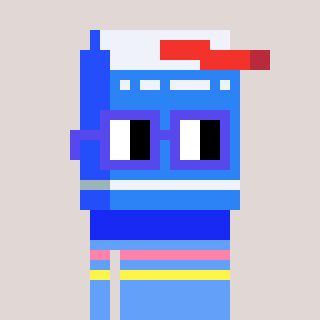
a pixel art character with square blue glasses, a milk-shaped head and a blue-colored body on a warm background